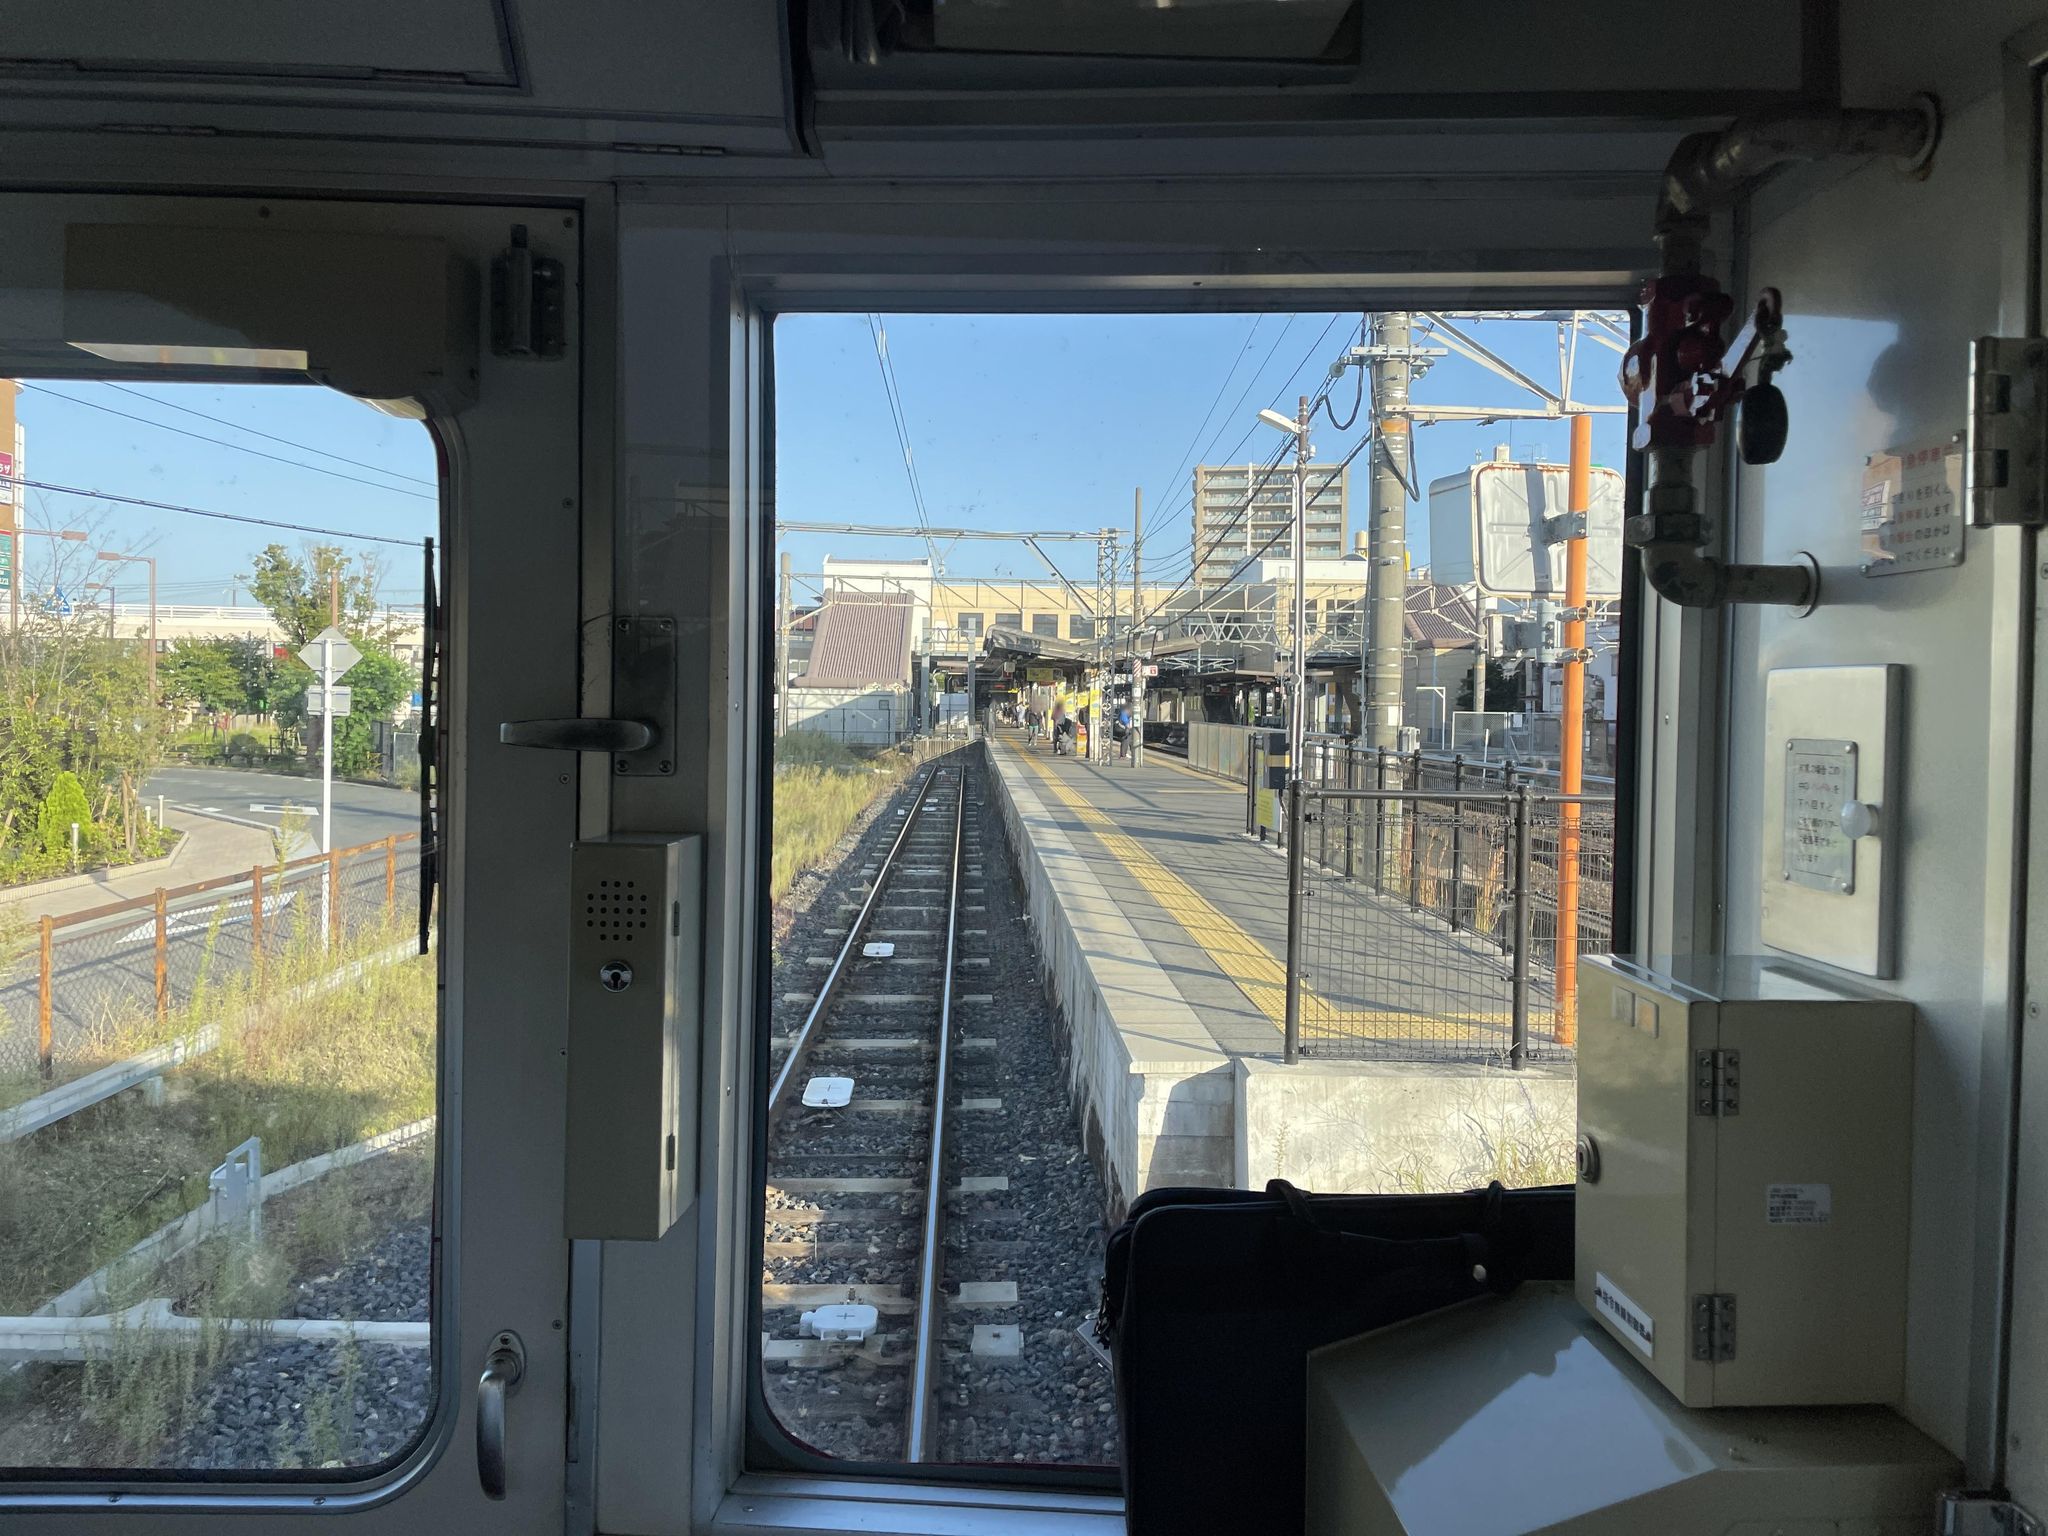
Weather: snowy
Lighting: day
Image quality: good
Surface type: railway
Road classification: tertiary, unclassified
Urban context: urban centre
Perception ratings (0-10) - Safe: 2.29, Lively: 5.23, Beautiful: 3.91, Boring: 8.4, Depressing: 4.83, Wealthy: 7.75